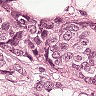
Metastatic tissue present: yes